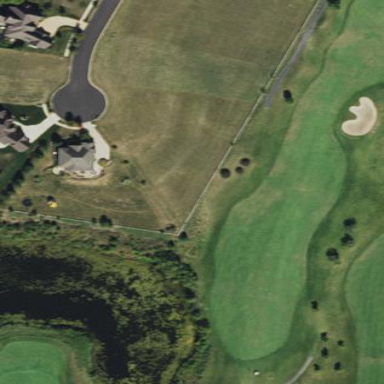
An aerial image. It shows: Golf fairway surrounded by grass.